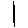
Label: line